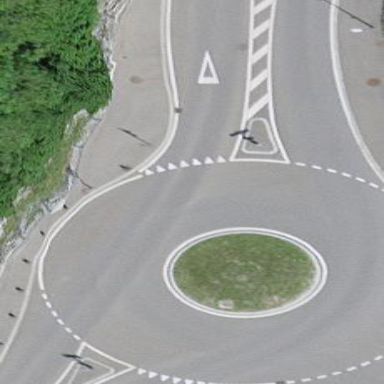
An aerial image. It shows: Secondary road leading to roundabout.